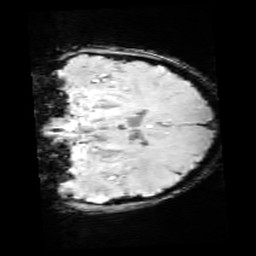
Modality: SWI
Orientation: coronal
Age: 13
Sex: female
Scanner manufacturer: siemens
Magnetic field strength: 3 T
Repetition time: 0.027 s
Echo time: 0.02 s